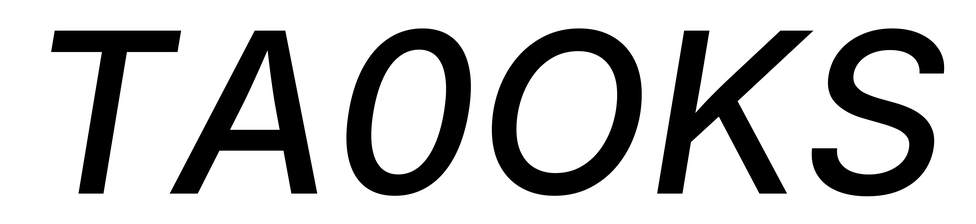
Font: Inter-Italic_Medium_Italic